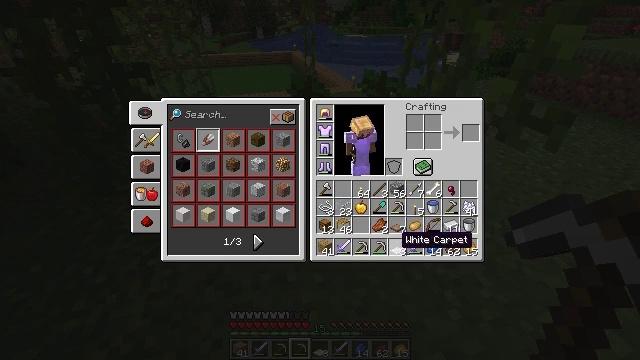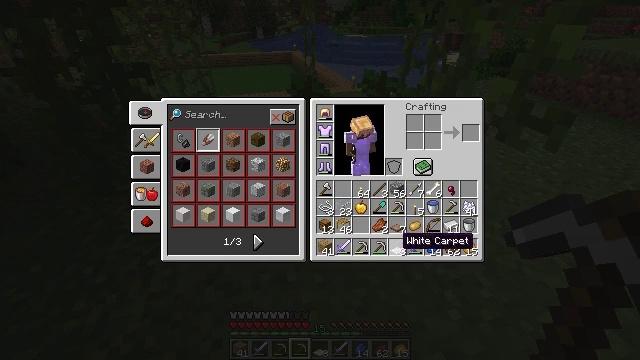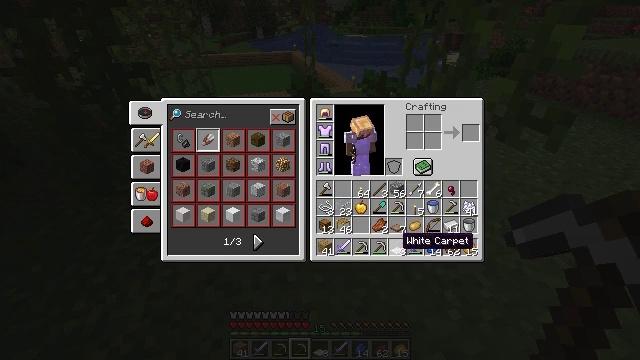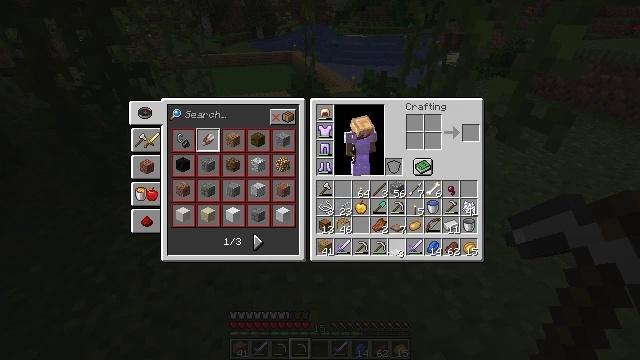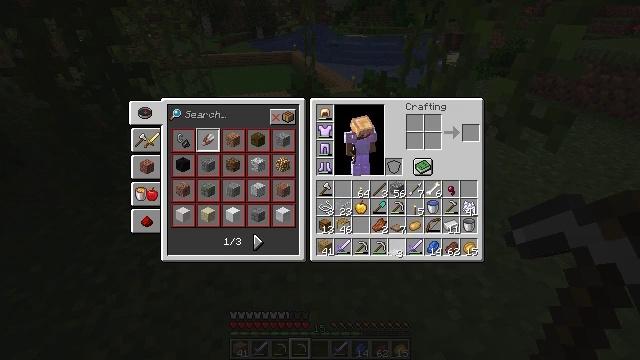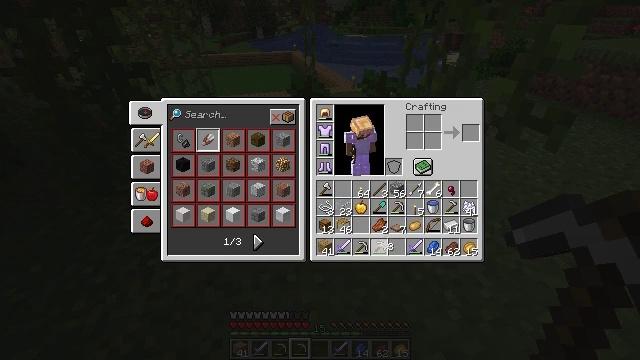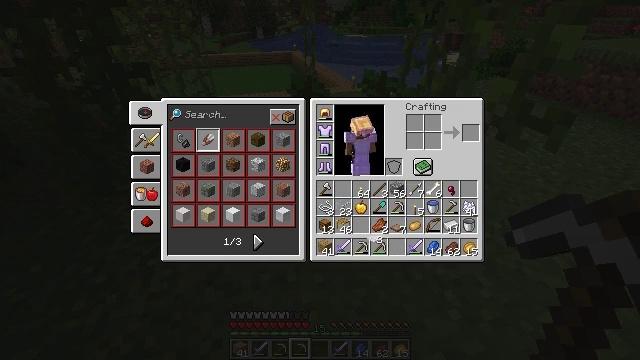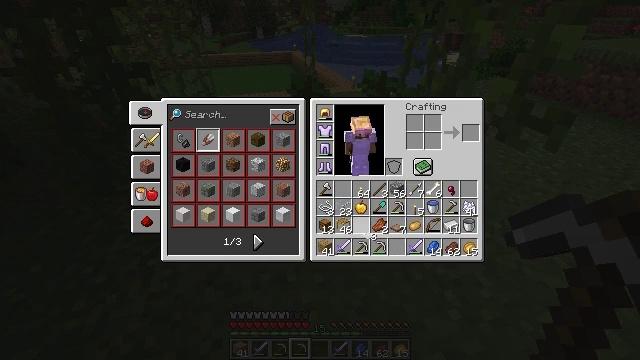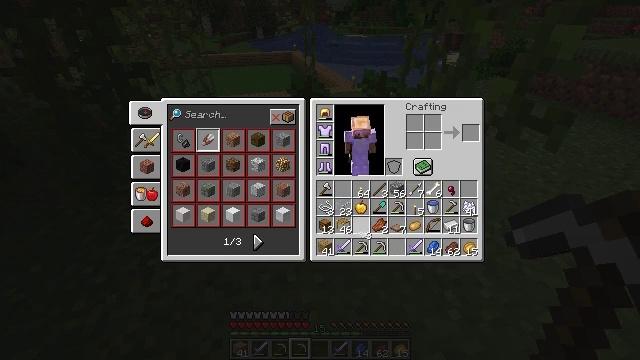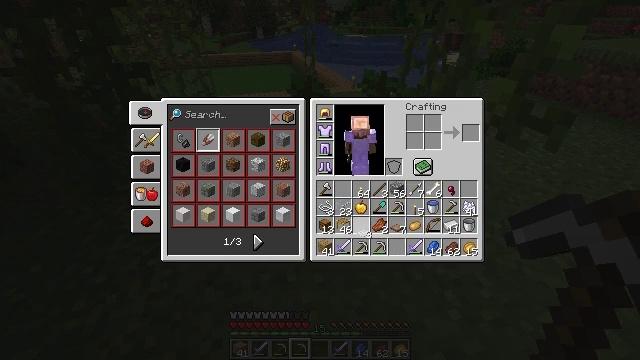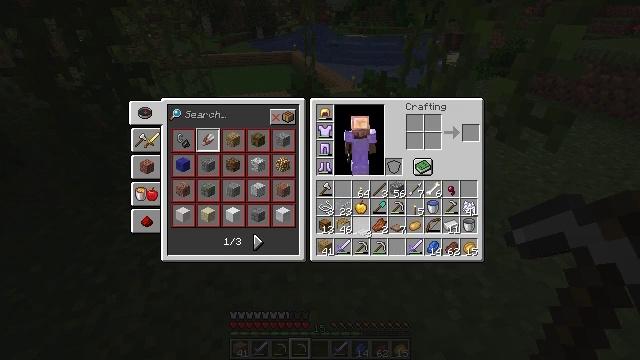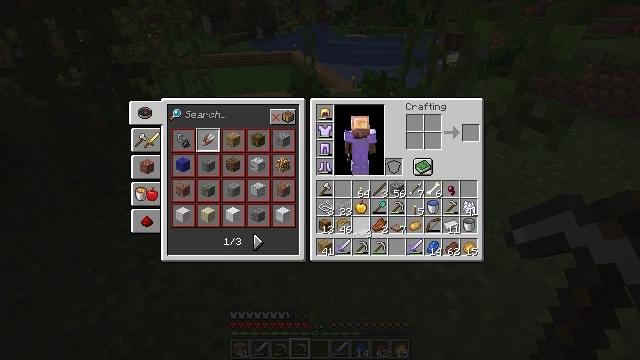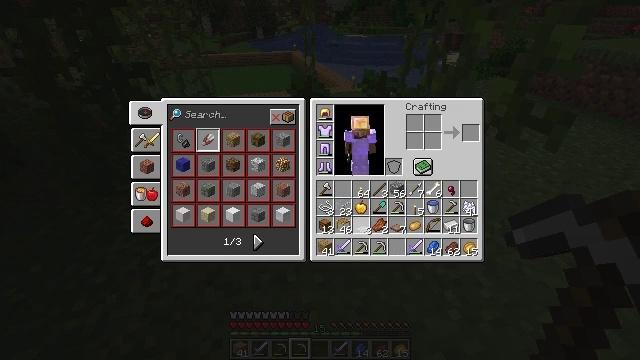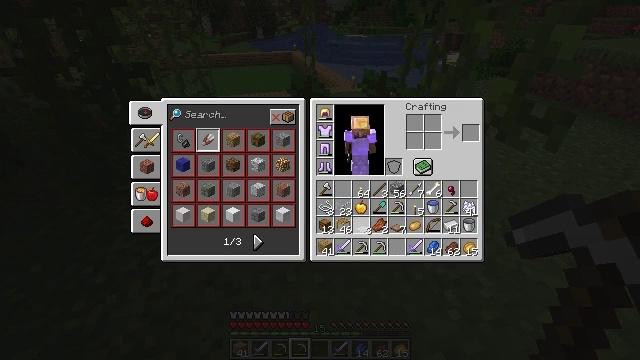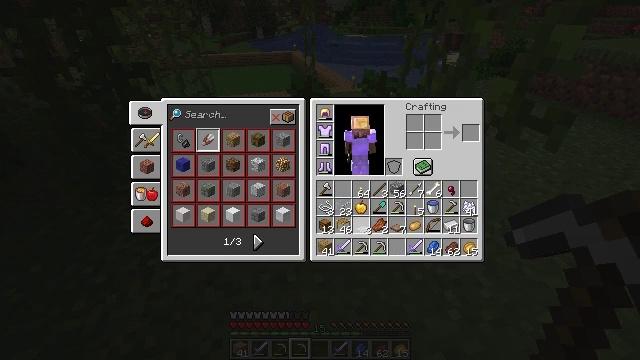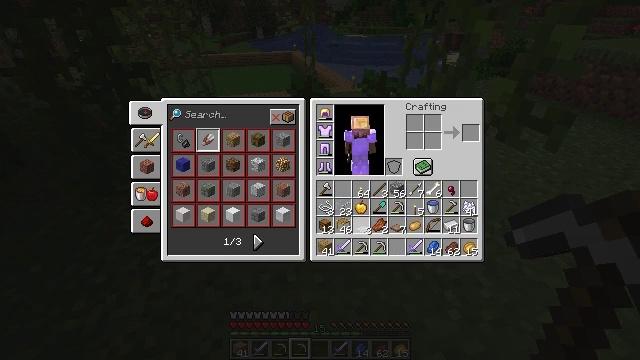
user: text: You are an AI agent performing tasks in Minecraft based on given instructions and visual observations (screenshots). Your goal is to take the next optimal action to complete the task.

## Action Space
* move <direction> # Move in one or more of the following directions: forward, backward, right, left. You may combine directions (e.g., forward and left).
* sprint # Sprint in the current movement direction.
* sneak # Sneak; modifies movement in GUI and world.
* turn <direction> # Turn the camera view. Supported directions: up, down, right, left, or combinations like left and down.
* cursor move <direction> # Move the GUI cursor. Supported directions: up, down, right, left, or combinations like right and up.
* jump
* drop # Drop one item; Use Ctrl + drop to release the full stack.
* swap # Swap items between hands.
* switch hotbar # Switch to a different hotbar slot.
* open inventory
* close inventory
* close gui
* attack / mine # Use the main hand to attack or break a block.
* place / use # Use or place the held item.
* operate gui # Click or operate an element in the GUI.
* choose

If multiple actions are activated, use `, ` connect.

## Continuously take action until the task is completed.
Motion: motion action
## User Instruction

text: Gather the jungle sapling with your hand.
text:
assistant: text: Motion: no_op
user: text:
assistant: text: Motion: no_op
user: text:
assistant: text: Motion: operate gui
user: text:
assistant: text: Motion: operate gui
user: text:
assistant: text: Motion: cursor move left and up
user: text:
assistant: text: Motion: cursor move left
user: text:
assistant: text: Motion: no_op
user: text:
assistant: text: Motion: no_op
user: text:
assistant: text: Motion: no_op
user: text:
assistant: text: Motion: no_op
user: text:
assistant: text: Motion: no_op
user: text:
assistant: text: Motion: no_op
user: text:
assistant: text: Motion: no_op
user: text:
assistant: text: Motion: operate gui
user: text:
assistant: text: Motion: operate gui
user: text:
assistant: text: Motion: no_op
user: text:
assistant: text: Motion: no_op
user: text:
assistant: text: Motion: no_op
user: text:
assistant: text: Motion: no_op
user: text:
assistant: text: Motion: no_op
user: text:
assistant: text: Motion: no_op
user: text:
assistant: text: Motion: no_op
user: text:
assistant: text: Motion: no_op
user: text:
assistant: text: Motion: no_op
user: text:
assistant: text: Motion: no_op
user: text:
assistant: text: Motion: no_op
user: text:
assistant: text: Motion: no_op
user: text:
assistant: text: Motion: no_op
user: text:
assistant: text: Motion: turn right
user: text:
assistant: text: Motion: no_op